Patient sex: M
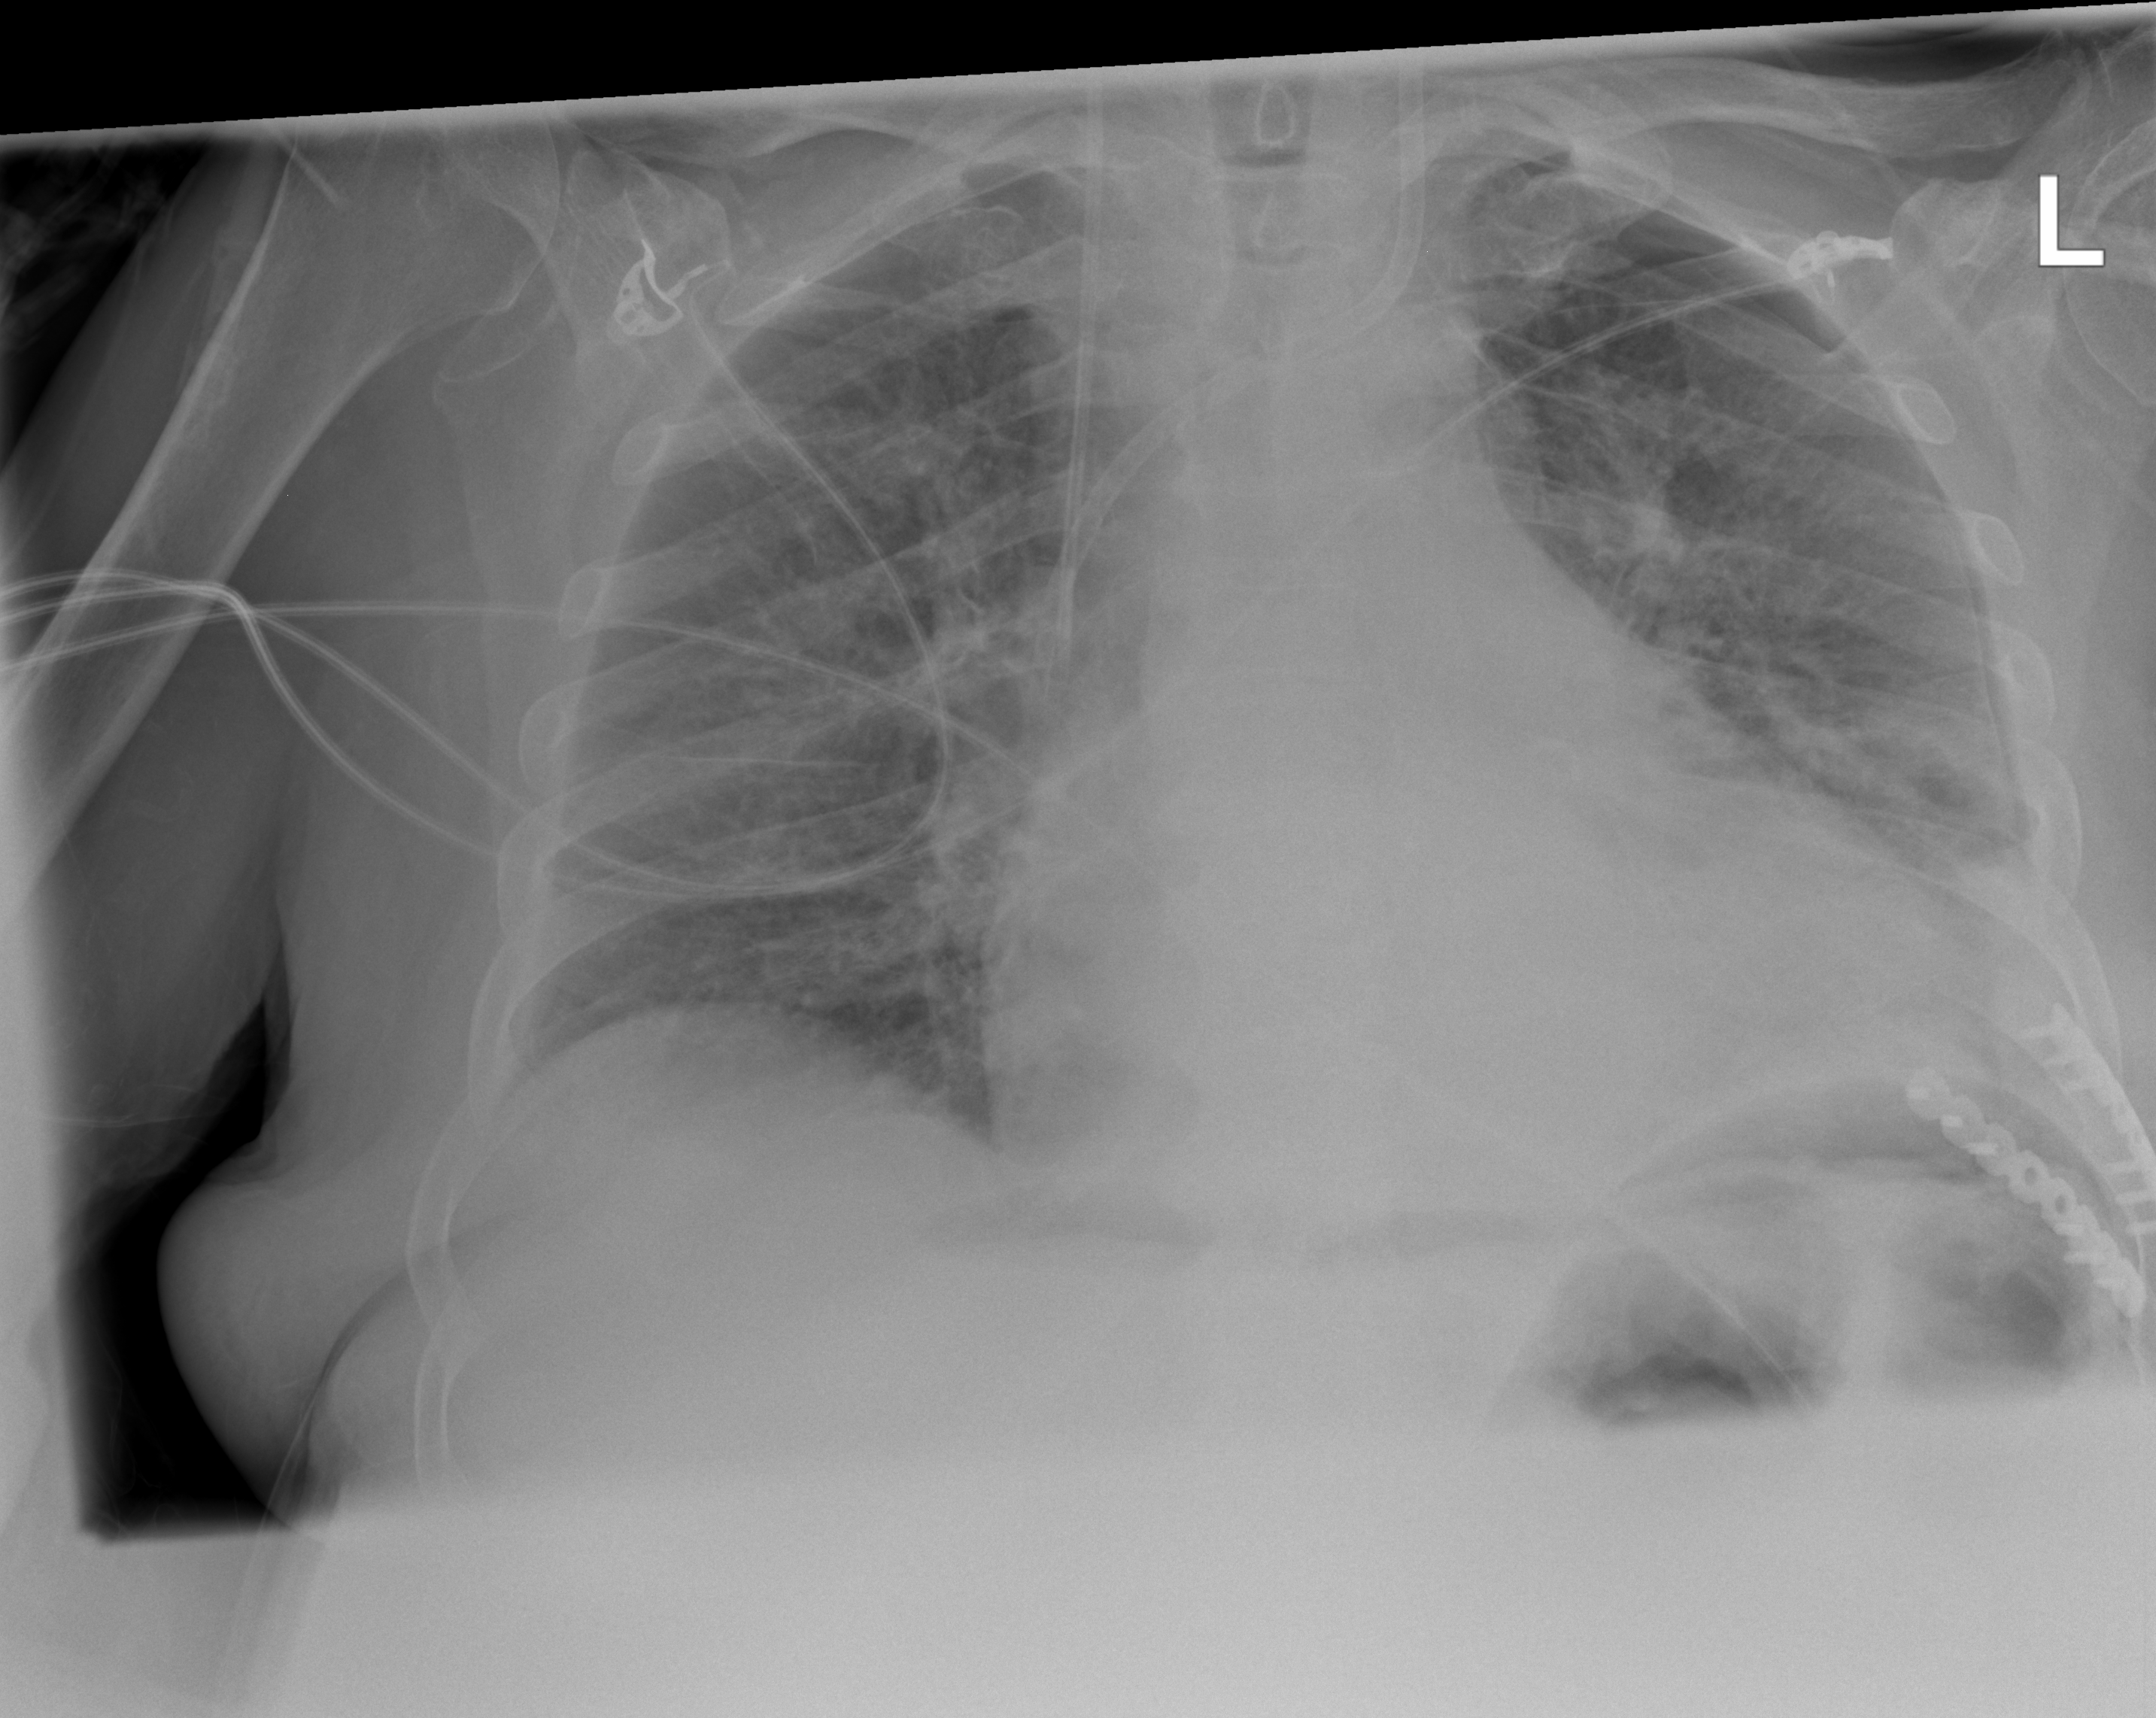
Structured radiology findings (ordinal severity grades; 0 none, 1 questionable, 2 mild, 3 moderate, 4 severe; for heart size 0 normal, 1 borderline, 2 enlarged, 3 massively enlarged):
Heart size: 2
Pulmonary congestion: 2
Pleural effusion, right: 0
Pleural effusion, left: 2
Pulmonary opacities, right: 0
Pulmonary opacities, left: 1
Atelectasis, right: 0
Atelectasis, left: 2